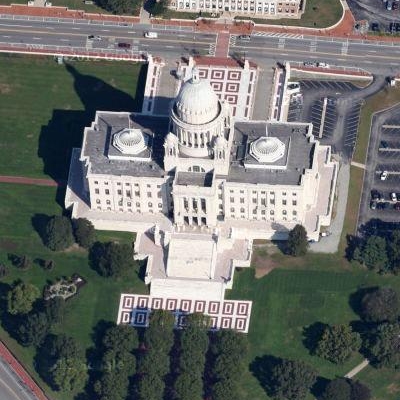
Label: cIndustry